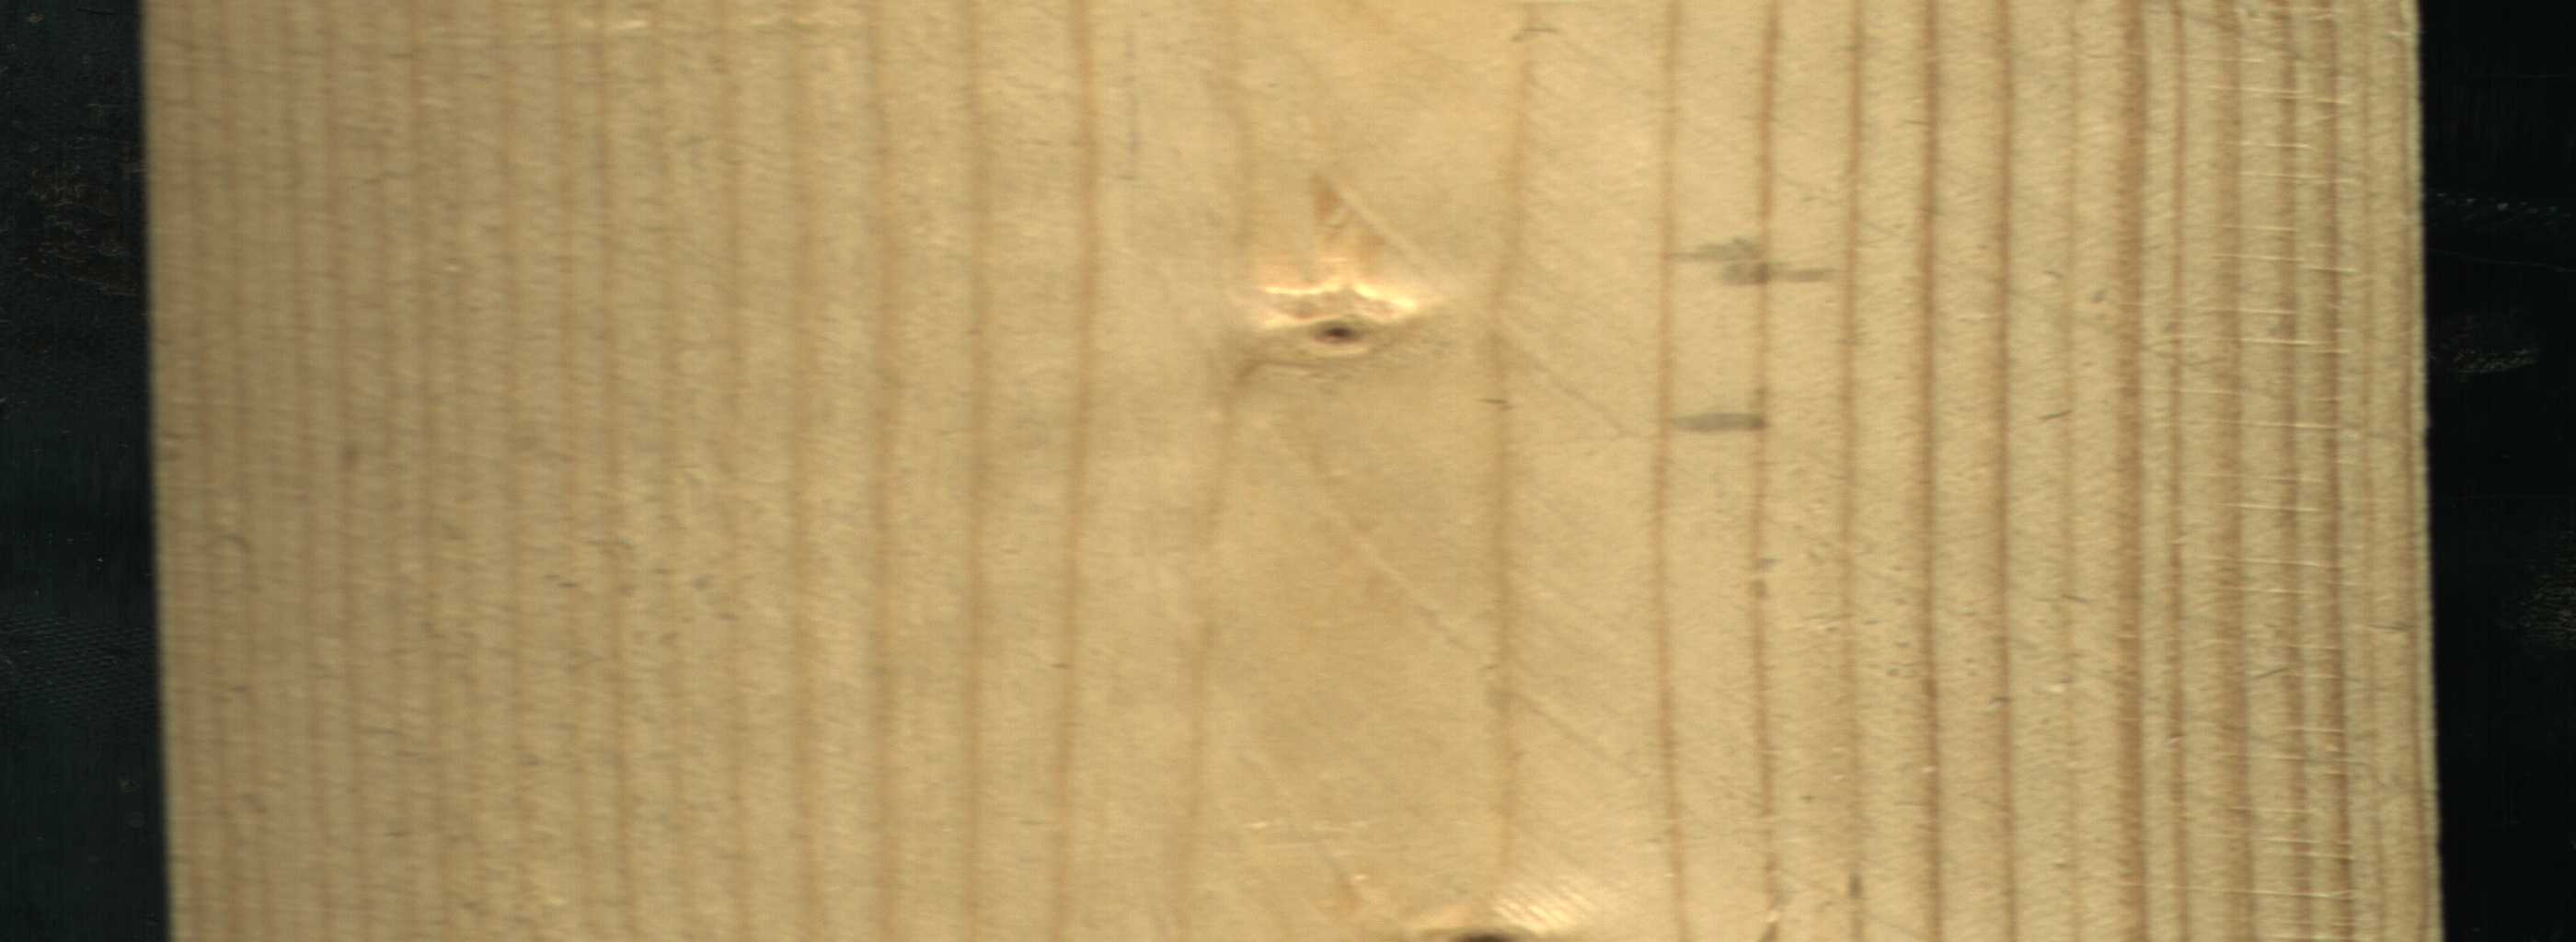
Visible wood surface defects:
Live_Knot
Live_Knot